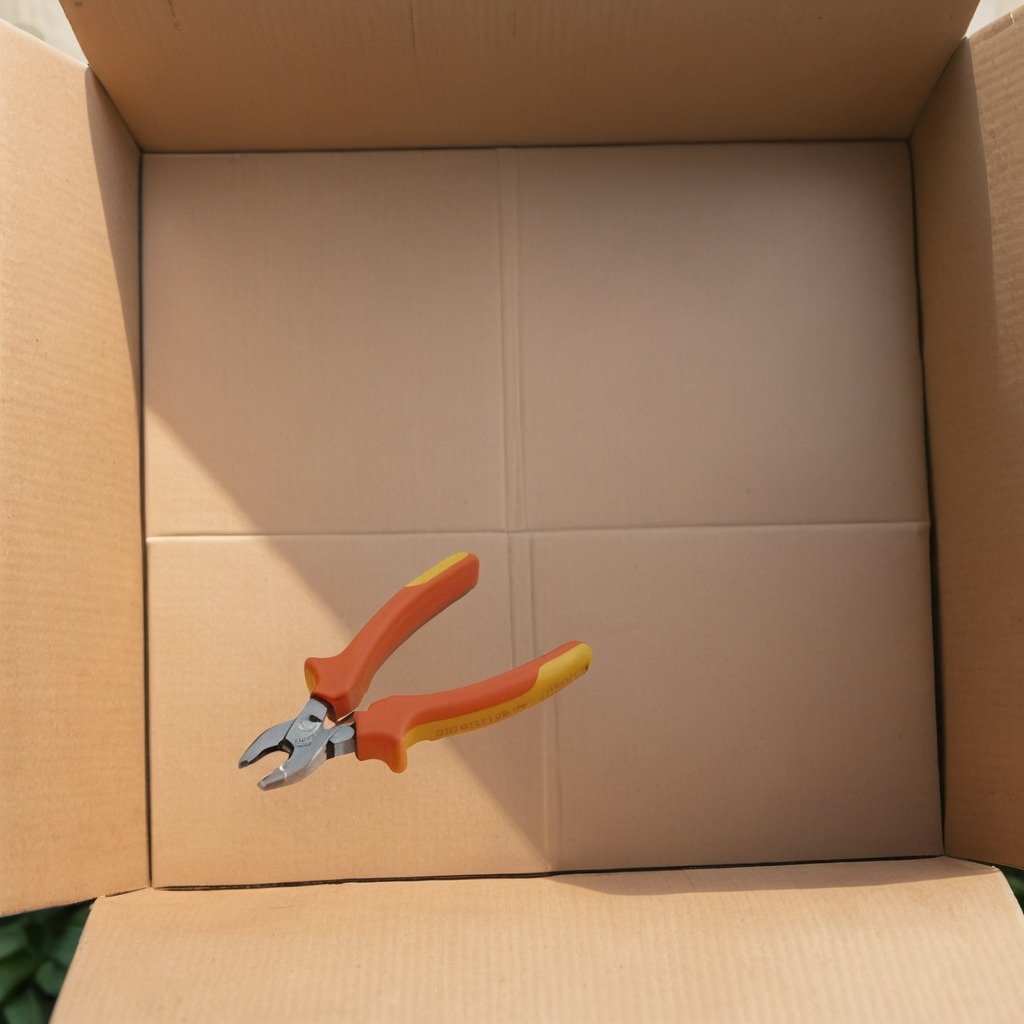
A plier lying on the clean dry cardboard box surface in an outdoor workshop during daytime bright natural light soft shadows slightly creased but